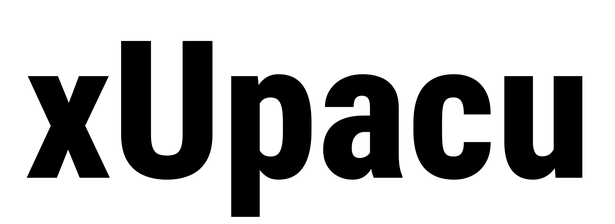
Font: Roboto_Condensed_ExtraBold